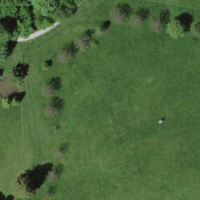
EUNIS habitat code: 52
Species observed at this site:
Filipendula ulmaria